Interaction volume radius: 10 \u00c5
Interaction volume height: 15 \u00c5
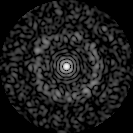
Disorder parameter: 0.8479